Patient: sex M, age 30
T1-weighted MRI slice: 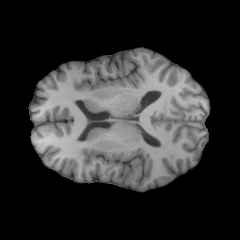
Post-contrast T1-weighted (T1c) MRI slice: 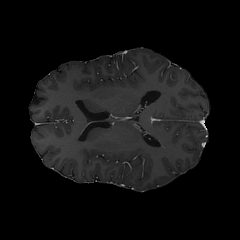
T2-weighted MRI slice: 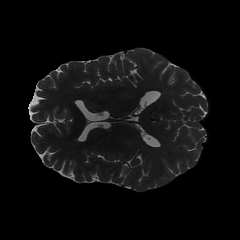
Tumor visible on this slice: no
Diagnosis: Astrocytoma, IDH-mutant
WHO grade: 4